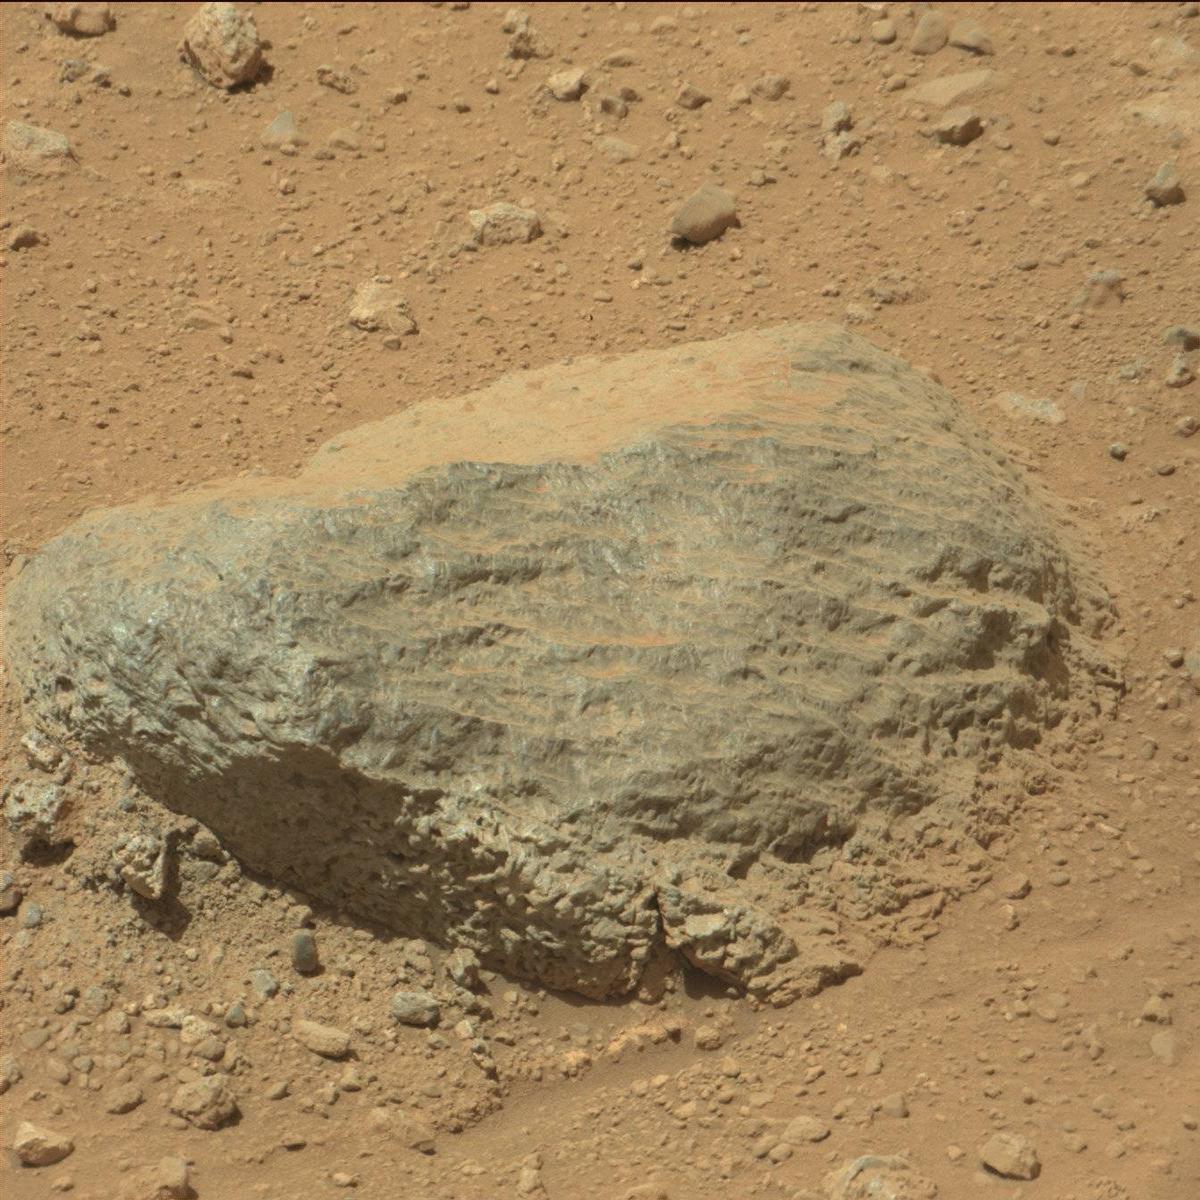
Terrain classes present: Bedrock, Rock, Sand / Soil